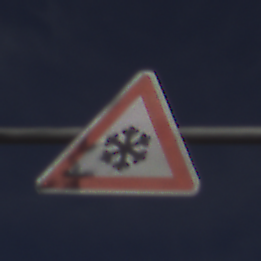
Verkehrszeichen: SchneeOderEisglaette
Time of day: MorningAfternoon
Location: Outdoor (RoadRail)
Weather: PartlyCloudy
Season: NotSpecified
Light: Natural